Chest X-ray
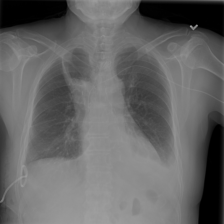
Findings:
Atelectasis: positive
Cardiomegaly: negative
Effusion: positive
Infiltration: positive
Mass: negative
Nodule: negative
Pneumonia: negative
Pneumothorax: negative
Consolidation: negative
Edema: negative
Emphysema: negative
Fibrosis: negative
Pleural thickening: negative
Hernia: negative